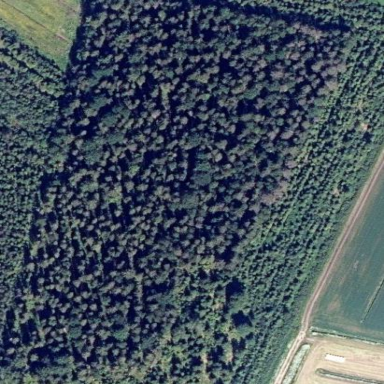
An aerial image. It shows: Forest area.